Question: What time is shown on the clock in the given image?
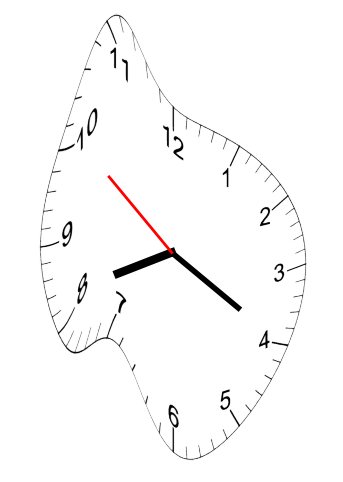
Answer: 08:19:51